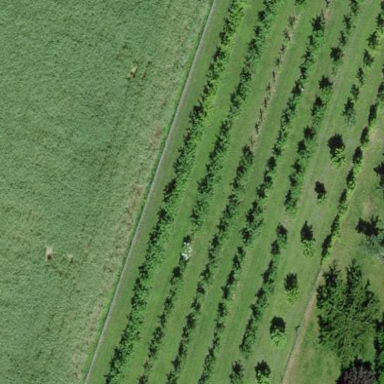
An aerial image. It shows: Orchard.